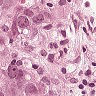
Metastatic tissue present: yes